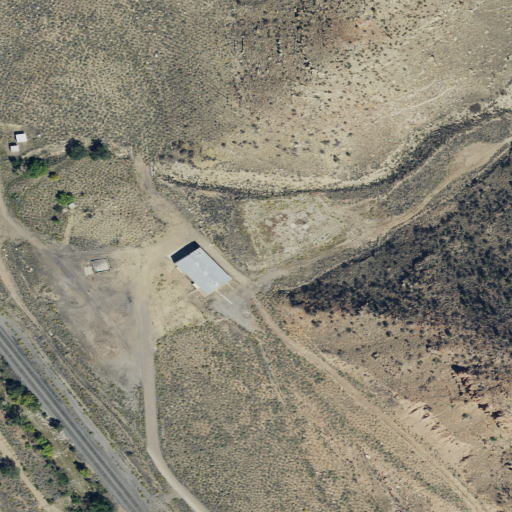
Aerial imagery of valley in Utah named Barn Canyon containing shrub, low intensity development, medium intensity development, high intensity development, open development, evergreen forest, and grassland